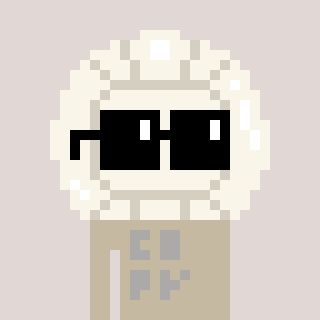
a pixel art character with square black sunglasses, a volleyball-shaped head and a bege-colored body on a warm background